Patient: sex M, age 45
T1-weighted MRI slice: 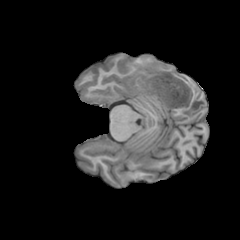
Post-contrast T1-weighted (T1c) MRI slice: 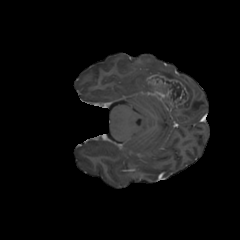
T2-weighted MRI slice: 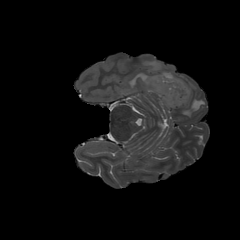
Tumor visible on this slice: yes
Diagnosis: Glioblastoma, IDH-wildtype
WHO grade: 4